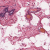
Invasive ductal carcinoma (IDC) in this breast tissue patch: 0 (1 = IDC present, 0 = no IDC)